Interaction volume radius: 5 \u00c5
Interaction volume height: 30 \u00c5
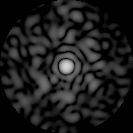
Disorder parameter: 0.8502